Question: '''
for (var i = 0; i < reduced.length; i++) {
var innerdata = [];
for (var j = 0; j < days.length; j++) {
var rev = 0;
_.each(reduced[i].data, function(timerevenueObj) {
var current = new Date(parseInt(timerevenueObj[0]));
var daysweek = days[j];
if (current.toDateString() === daysweek.toDateString()) {
rev = rev + timerevenueObj[1];
}
});
innerdata.push(rev);
}
datasets.push({
label: reduced[i].label,
fillColor: "rgba(220,220,220,0.2)",
strokeColor: "rgba(220,220,220,1)",
pointColor: "rgba(220,220,220,1)",
pointStrokeColor: "#fff",
pointHighlightFill: "#fff",
pointHighlightStroke: "rgba(220,220,220,1)",
data: innerdata
});
}
data.push({
labels: ["May 17","May 18","May 19","May 20","May 21","May 22","May 23","May 24","May 25","May 26","May 27"],
datasets: datasets
});
'''
reduced is an array of Objects with the following format:
Channel 1
'''
CreateTime
Revenue
CreateTime
Revenue
'''
Channel2
'''
CreateTime
Revenue
CreateTime
Revenue
'''
Format of Data:

I am getting an error when trying to display a Line Chart
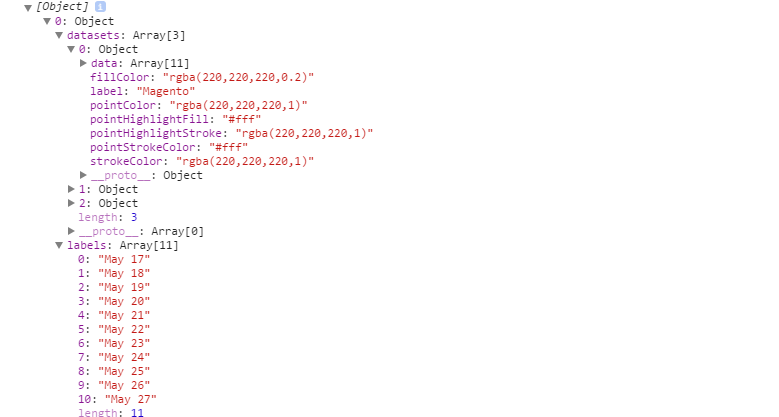
Answer: Chartjs expects an object, not an array, so use 'data = {}' instead of 'data.push({})'.